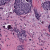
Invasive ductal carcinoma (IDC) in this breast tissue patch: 0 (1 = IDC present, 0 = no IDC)